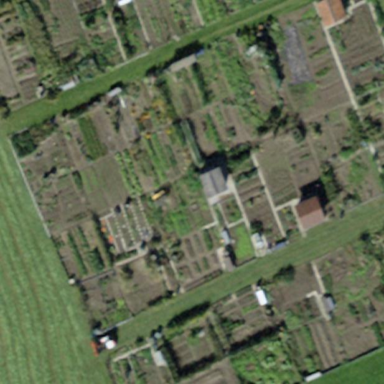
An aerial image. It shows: Area designated for allotments.